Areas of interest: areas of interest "Lvchen Homeland"
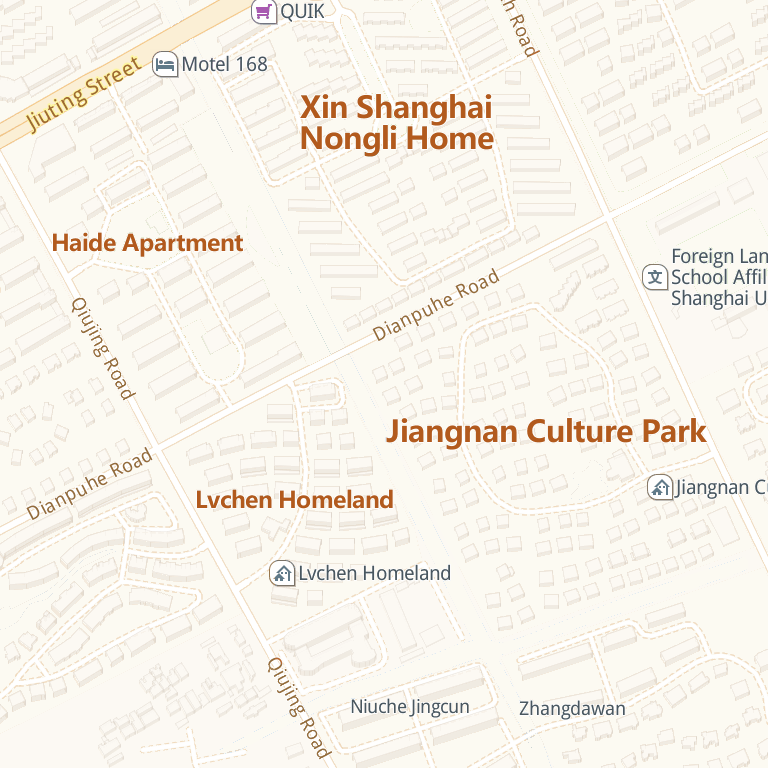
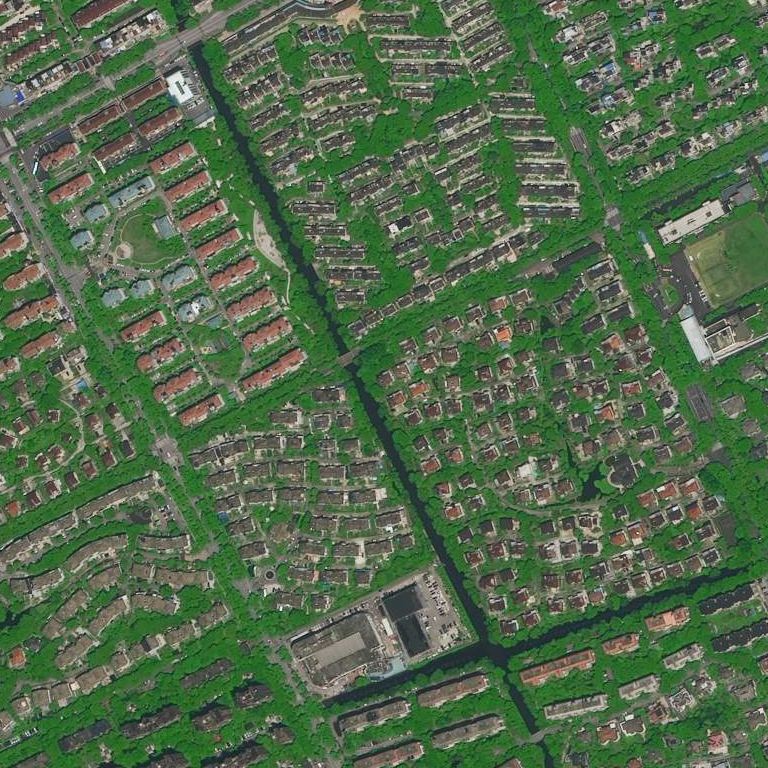